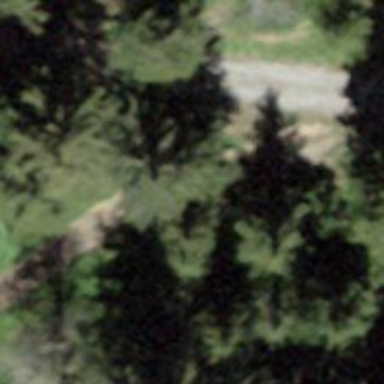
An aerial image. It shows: Unpaved path.